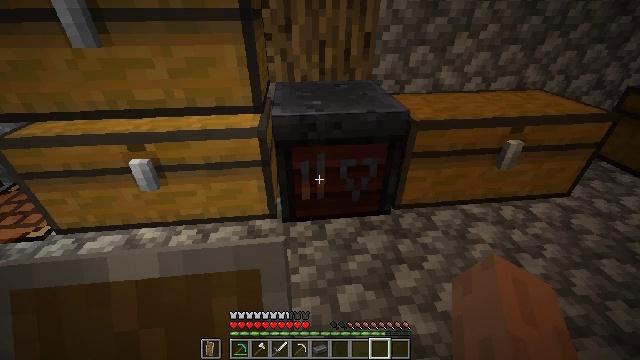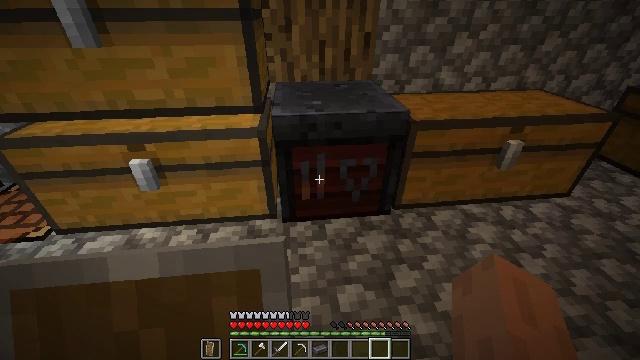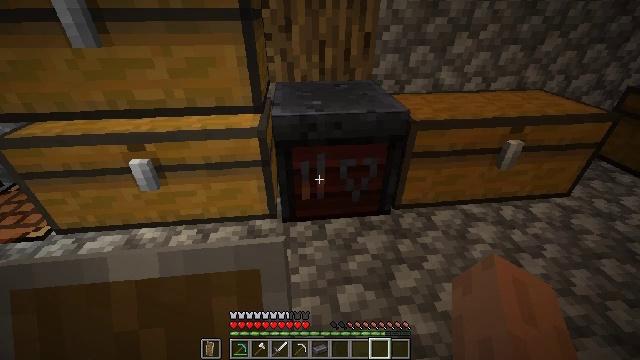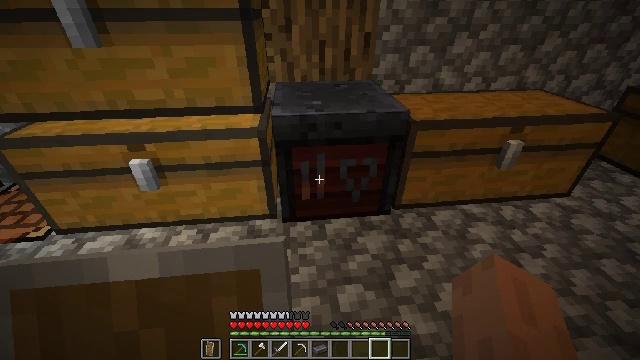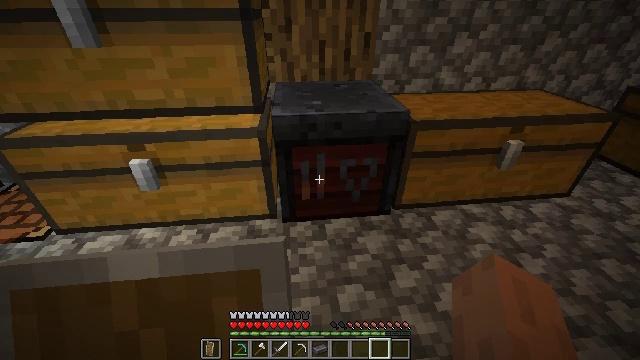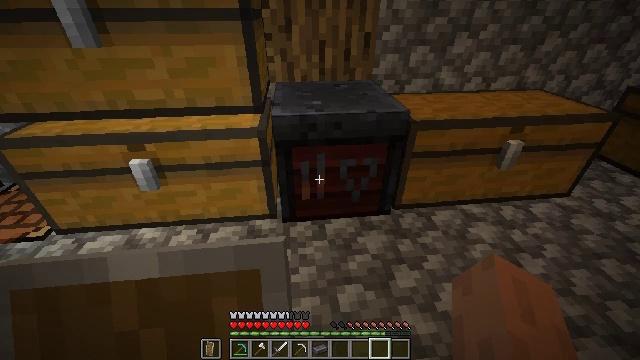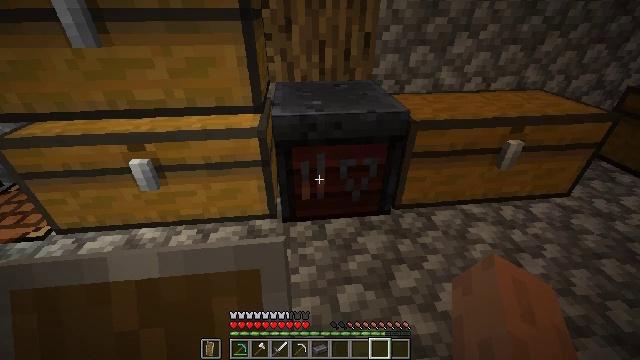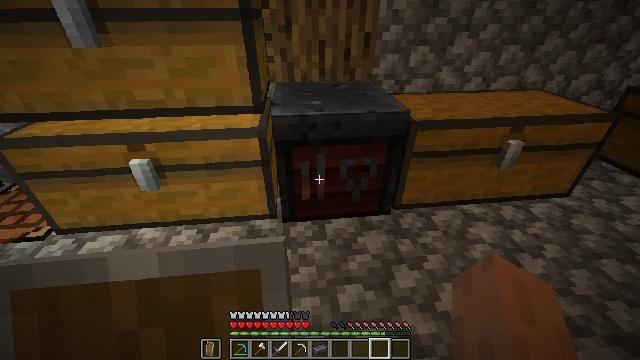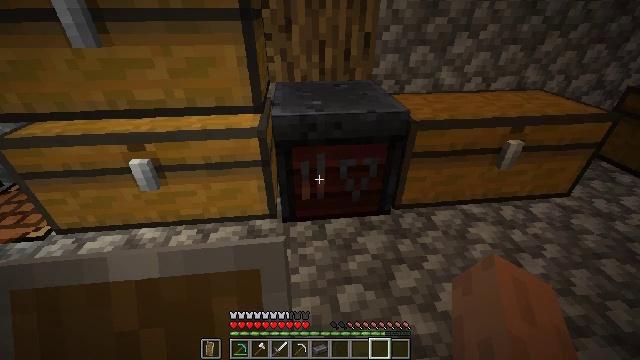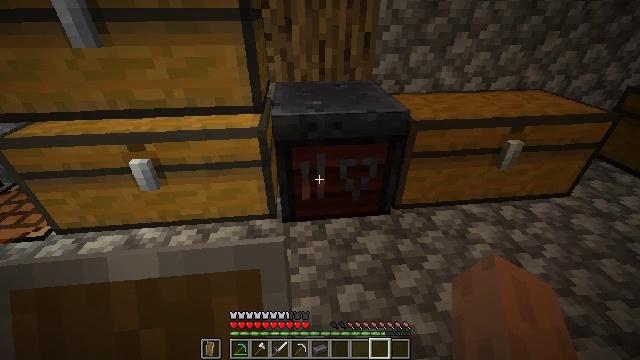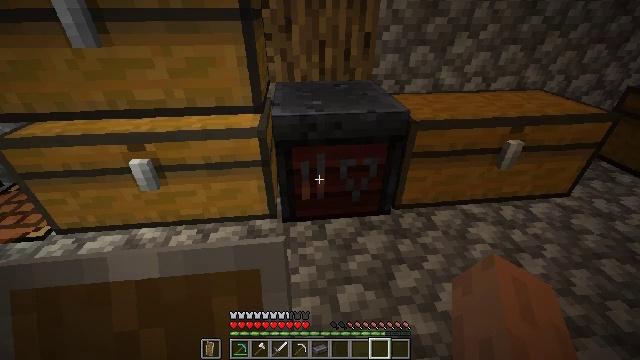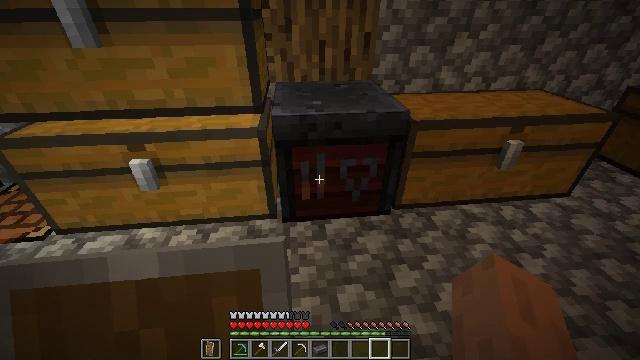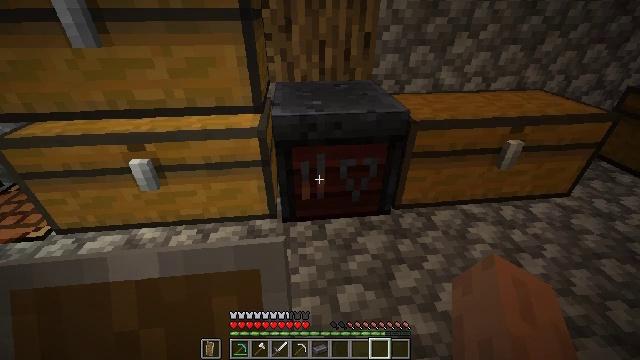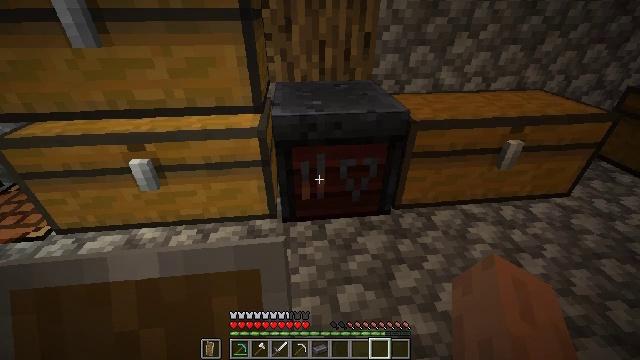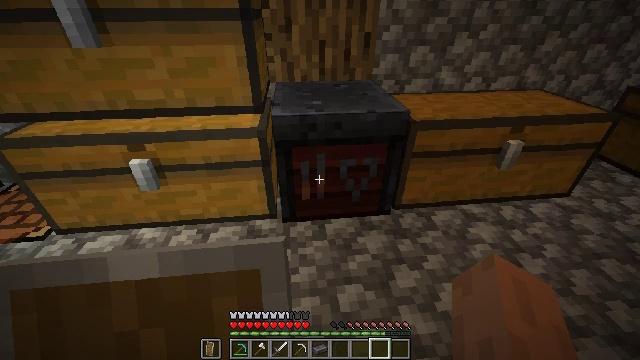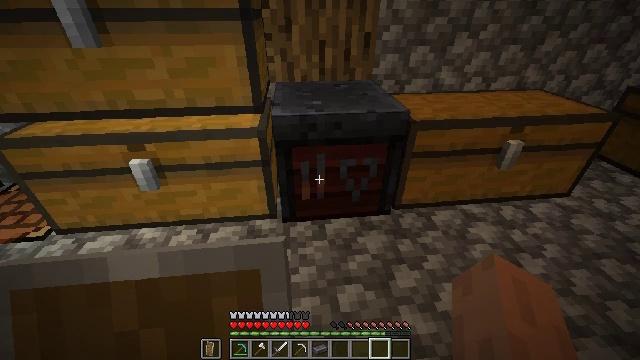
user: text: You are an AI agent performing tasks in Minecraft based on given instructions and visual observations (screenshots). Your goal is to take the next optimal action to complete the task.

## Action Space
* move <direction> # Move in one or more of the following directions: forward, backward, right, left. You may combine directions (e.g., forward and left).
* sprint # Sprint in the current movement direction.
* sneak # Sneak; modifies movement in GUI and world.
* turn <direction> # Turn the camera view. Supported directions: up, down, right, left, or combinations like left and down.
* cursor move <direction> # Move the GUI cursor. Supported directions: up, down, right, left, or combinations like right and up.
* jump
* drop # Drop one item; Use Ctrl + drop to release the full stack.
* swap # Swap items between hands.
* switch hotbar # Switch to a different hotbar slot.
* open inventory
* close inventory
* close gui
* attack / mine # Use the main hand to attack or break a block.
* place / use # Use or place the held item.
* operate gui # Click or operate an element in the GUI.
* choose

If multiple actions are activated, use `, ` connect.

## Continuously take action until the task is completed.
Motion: motion action
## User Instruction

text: craft item netherite pickaxe
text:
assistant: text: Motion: no_op
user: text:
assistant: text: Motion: no_op
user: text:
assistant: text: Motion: no_op
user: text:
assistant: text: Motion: no_op
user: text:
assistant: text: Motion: no_op
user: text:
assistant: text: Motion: no_op
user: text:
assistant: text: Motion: no_op
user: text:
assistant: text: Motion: no_op
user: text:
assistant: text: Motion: no_op
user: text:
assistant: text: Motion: no_op
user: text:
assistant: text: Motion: no_op
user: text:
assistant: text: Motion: no_op
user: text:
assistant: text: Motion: no_op
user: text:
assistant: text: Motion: no_op
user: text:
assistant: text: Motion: no_op
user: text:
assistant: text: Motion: no_op
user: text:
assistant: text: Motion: no_op
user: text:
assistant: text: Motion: no_op
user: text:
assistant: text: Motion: no_op
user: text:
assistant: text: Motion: no_op
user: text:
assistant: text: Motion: no_op
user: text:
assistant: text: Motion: no_op
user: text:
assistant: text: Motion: no_op
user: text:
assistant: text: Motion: no_op
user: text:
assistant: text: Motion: no_op
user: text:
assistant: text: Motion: no_op
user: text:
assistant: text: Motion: no_op
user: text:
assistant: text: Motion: no_op
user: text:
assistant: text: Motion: no_op
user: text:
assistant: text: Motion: no_op